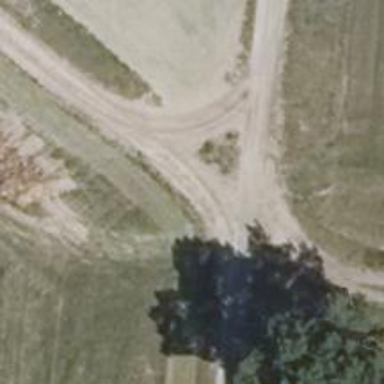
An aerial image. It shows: Paved track with grade 2 quality surface.